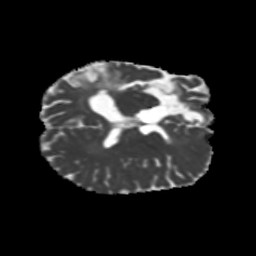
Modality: MD
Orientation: axial
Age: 37
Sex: female
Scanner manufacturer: siemens
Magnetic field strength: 3 T
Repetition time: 5.25 s
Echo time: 0.08 s